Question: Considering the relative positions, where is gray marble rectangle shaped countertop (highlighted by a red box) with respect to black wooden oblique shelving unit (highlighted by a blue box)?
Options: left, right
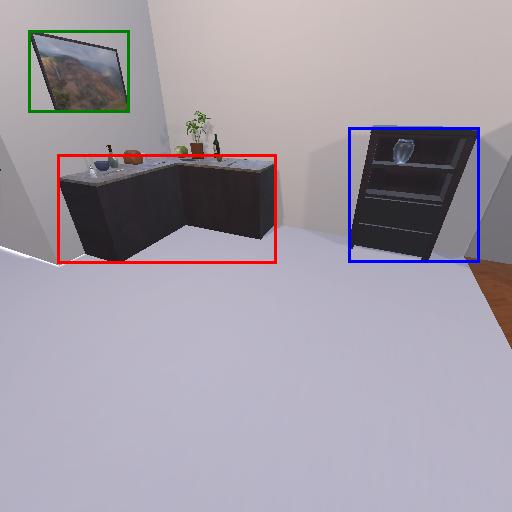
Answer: left